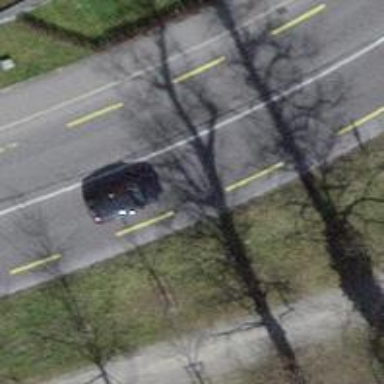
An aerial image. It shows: Secondary road with asphalt surface. There is cycle lane and sidewalk on the left side.